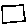
Label: square